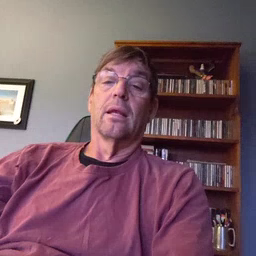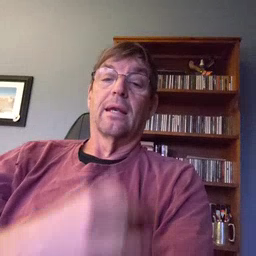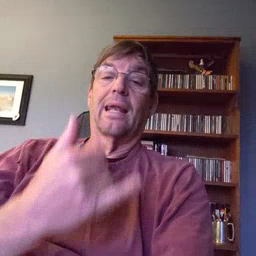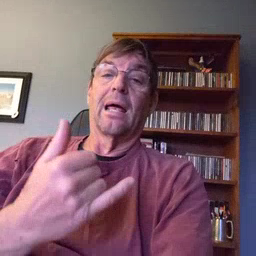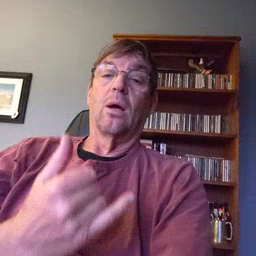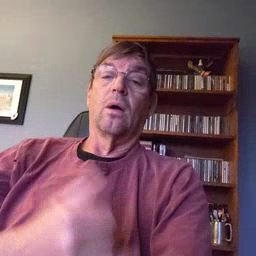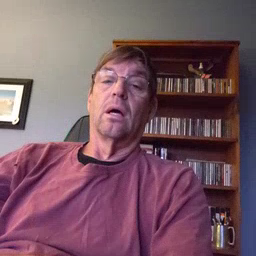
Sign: now